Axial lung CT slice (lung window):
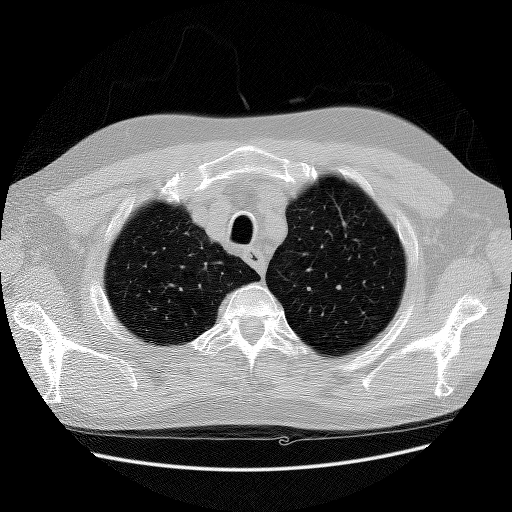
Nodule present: no